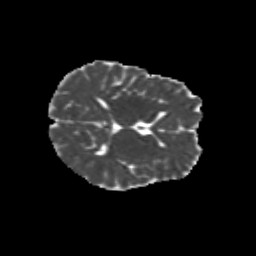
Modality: MD
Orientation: axial
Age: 14
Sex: female
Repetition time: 9.512 s
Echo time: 0.089 s